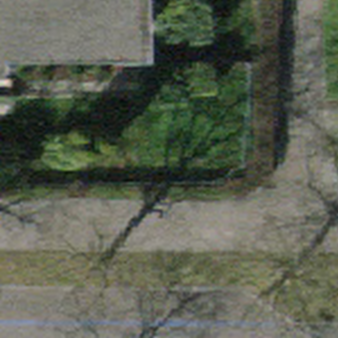
Label: other